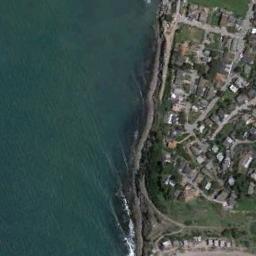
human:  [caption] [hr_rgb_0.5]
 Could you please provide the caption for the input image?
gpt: The narrow beach with brown sand and the residential area beside .

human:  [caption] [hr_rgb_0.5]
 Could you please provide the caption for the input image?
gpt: A ship is going to sea .

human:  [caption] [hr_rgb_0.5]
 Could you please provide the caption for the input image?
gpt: The beach is made up of a road, Many buildings and trees .

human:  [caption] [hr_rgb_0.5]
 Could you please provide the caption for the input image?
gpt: Deep blue sea water and buildings on the coast .

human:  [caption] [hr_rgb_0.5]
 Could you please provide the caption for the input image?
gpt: Many buildings  are beside the beach .